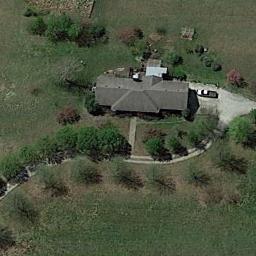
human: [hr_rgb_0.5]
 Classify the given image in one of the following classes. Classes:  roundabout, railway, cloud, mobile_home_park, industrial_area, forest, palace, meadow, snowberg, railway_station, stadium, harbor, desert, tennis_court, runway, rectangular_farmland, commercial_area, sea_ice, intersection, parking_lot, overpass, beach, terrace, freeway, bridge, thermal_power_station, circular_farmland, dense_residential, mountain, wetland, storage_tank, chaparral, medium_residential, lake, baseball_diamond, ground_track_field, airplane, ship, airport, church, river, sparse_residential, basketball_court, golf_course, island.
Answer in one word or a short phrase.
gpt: sparse_residential